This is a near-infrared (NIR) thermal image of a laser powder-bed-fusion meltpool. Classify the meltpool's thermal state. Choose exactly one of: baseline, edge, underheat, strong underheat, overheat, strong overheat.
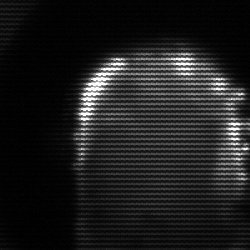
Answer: baseline